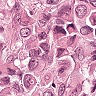
Metastatic tissue present: yes